Question: So i am using Java and Swing and am trying to program a window with a 'JSplitPane' equally split on each side. I have got the 'JSplitPane', however one side is nearly the full size of the window and the other is tiny.
'''
package com.harrykitchener.backup;
import javax.swing.*;
import java.awt.*;
import java.awt.event.*;
import java.io.*;
public class Main
{
private JMenuBar menuBar;
private JMenu fileMenu, editMenu, helpMenu;
private JPanel leftPanel, rightPanel;
private JButton openButton;
public Main()
{
JPanel mainCard = new JPanel(new BorderLayout(8, 8));
menuBar = new JMenuBar();
fileMenu = new JMenu("File");
editMenu = new JMenu("Edit");
helpMenu = new JMenu("Help");
menuBar.add(fileMenu);
menuBar.add(editMenu);
menuBar.add(helpMenu);
mainCard.add(menuBar);
leftPanel = new JPanel();
rightPanel = new JPanel();
JSplitPane splitPane = new JSplitPane(JSplitPane.HORIZONTAL_SPLIT, leftPanel, rightPanel);
JFrame window = new JFrame("Pseudo code text editor");
window.setJMenuBar(menuBar);
window.setDefaultCloseOperation(JFrame.EXIT_ON_CLOSE);
window.getContentPane().add(splitPane);
window.setSize(1280, 720);
window.setLocationRelativeTo(null);
window.setVisible(true);
}
public static void main(String args[])
{
SwingUtilities.invokeLater(new Runnable() {
@Override
public void run() {
new Main();
}
});
}
}
'''

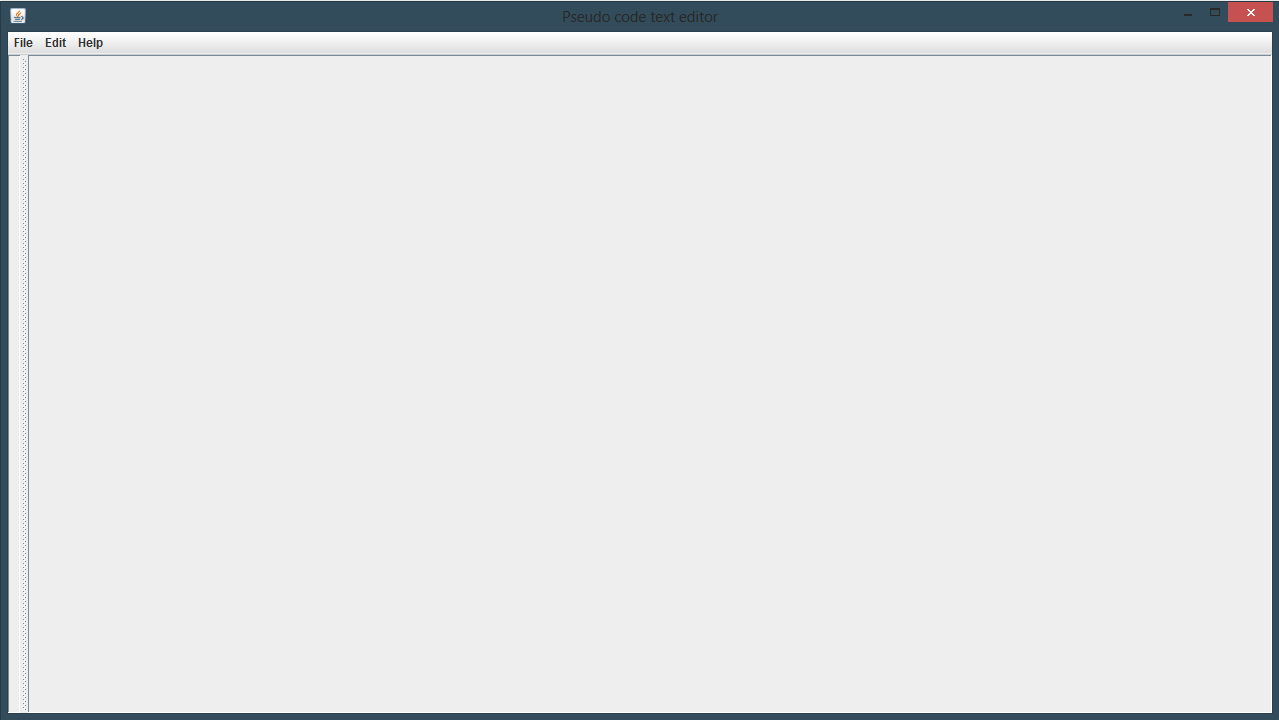
Answer: Use
'''
splitPane.setResizeWeight(0.5);
'''
Please see the <URL> for more information.